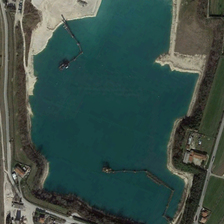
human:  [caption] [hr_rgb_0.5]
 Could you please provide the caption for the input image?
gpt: there is a lake in the middle of the land .

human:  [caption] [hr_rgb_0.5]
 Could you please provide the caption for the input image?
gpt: around the lake are some brown roofed houses .

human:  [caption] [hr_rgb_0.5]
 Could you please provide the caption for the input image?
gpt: there is a lake in the middle of the land .

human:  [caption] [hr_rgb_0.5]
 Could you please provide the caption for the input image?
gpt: there is a lake in the middle of the land .

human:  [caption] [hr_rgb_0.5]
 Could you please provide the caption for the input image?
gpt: around the lake are some brown roofed houses .